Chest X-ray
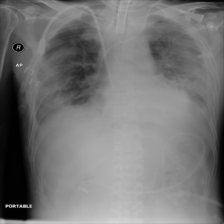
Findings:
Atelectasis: negative
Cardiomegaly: negative
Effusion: positive
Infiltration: negative
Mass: negative
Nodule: negative
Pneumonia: negative
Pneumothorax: negative
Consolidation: positive
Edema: negative
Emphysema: negative
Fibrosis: negative
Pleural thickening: positive
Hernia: negative